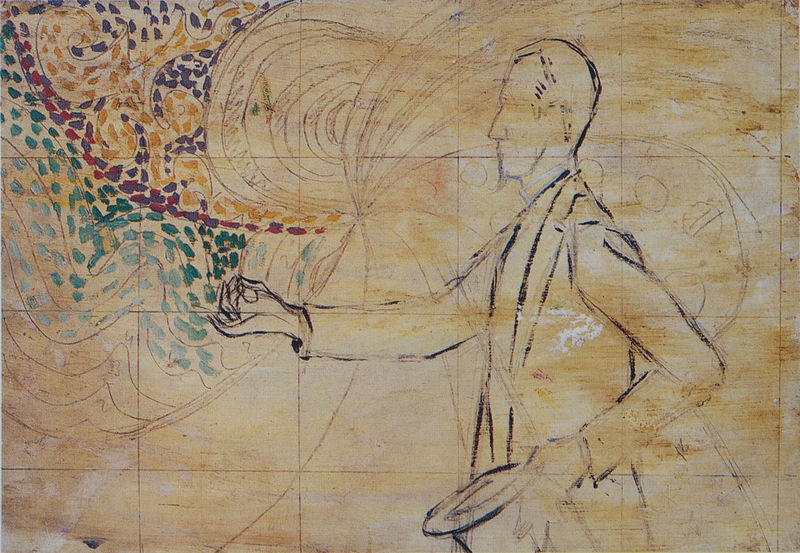
Titel: Studie zu "Portrait de Félix Fénéon"
Künstler: Paul Signac
Institution: (Privatsammlung)
Schlagwörter: blau, blätter, flügel, hand, kopf, mann, weiß, aquarell, gelb, grün, impressionismus, ocker, bewegung, blume, bunt, finger, geste, grau, haar, handschuh, hut, nase, orange, pastell, profil, schwarz, skizze, szene, türkis, zeichnung, rot, beige, malerei, muster, ornament, zylinder, anzug, bart, wand, arm, arme, gesicht, mensch, bild, bildnis, hände, porträt, gitter, figur, haare, mantel, zilinder, kinn, rosa, kreis, rund, stock, wellen, papier, umrisse, stab, studie, moderne, pointilismus, abstrakt, farben, modern, farbe, formen, lila, violett, wasserfarbe, linien, moment, blue, hands, hat, red, white, black, face, formal, green, grey, hair, nose, old, painting, portrait, yellow, detail, maler, pattern, pink, fein, jackett, kinnbart, sakko, ziegenbart, krempe, striche, umriss, punkte, tusche, wasserfarben, stern, linie, kohle, kontur, wirbel, form, schwarz weiss, radierung, konturen, kreise, tupfen, bleistift, entwurf, palette, reduziert, stift, tinte, unvollendet, fleck, flecken, quadrate, profile, smoke, flower, glove, zeichnen, clouds, man, ear, head, nature, waves, young, detaill, seurat, eyes, plan, suit, signac, schnecken, drawing, paper, unfertig, vorlage, color, dots, impressionism, purple, chin, coat, mouth, line, outline, sketch, beard, quadrat, curls, jacket, pen, spiral, swirl, raster, wave, wind, tie, sujet, abstract, violet, magie, mann mit hut, arms, leaves, zeichung, pointillismus, arabeske, vorzeichnung, farbpunkte, design, magier, zauberei, zauberer, ink, draft, square, watercolor, watercolour, art, colorful, colors, colours, dot, pointillism, geometric, pencil, circle, circles, eye, forms, lines, motion, shapes, bärtchen, effekt, feuerwerk, fingers, picabia, quadrierung, zilynder, rainbow, charcoal, sacko, canvas, colour, graffiti, ochre, paint, composition, gentleman, gloves, magic, smoking, top hat, butterfly, lapel, grid, standing, body, fingerspitzen, goatee, mosaic, swirls, strokes, beams, shape, drafting, image, van gogh, depth, reach, unfinished, neoimpressionism, touch, incomplete, beards, blind, air, magician, numbers, 20. jahrhundert, man with hat, 19th century, curve, schnippen, ha, preparatory, short hair, scetch, paintbrush, rays, 2, film, thumb, petals, tuxedo, teal, 3, starry night, man with beard, yellow ochre, 4, fireworks, whirl, trick, squaring, glovers, grud, gat, imagination, blazer, blowing, spread, marijuana, creative, drawing outline, mj, stary night, pluck, ether, palate, gritpattern, not ready, skiss, pinch, ideen, kreativ, ideas, hiar, imagine, vertigo, create, man with tophat